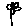
Label: flower